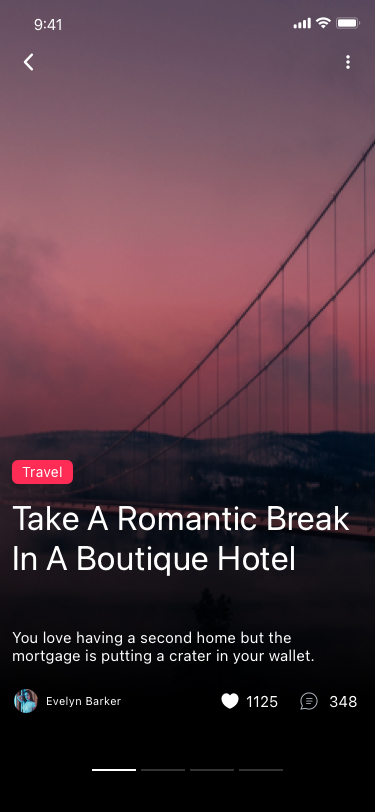
Text in this UI design:
1125
348
Take A Romantic Break In A Boutique Hotel
Evelyn Barker
You love having a second home but the mortgage is putting a crater in your wallet.